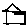
Label: house